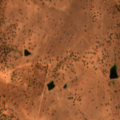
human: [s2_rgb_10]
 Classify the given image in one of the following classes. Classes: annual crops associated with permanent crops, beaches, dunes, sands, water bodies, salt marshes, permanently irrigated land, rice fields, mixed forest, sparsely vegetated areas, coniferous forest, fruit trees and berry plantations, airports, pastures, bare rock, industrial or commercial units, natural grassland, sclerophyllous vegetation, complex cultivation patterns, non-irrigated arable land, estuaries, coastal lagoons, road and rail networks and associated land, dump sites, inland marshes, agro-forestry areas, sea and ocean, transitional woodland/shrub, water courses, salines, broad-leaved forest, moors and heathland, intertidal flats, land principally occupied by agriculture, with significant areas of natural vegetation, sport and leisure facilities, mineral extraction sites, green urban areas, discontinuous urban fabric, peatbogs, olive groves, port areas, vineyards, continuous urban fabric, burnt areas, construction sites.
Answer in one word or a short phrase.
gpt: pastures, agro-forestry areas